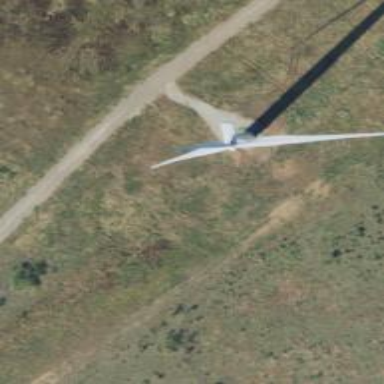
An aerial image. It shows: Wind generator in the form of horizontal axis wind turbine.